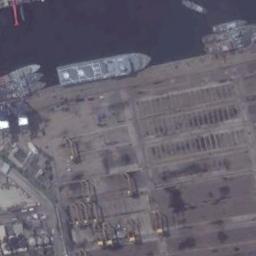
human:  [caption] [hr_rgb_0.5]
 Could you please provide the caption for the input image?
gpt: Several cargo ships of different sizes are docked at the cargo terminal and the water is deep blue .

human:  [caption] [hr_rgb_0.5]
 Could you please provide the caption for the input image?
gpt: There are many buildings beside the ships .

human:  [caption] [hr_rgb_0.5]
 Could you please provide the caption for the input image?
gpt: There are many blue and white ships at the dock .

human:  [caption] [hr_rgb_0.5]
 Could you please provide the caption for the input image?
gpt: There is a ship in the black water on the shore .

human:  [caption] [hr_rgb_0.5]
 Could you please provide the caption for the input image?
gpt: The ships are at the harbor .